Question: Apart from the title not being entirely correct I'm having a problem drawing squares with createJs. I'm drawing rectangles with equally big sides which in general generates a square, but not for me, I'm getting this:

The code I'm using is as follows (very much simplified):
'''
function getRandomNumber(max)
{
return Math.floor(Math.random() * max);
}
var colors = ["Red", "Green", "Blue"];
function createTileArea()
{
var stage = new createjs.Stage("tileArea");
stage.name = "stage";
var size = 50;
for (row = 0; row < 10; row++) {
for (col = 0; col < 10; col++) {
var id = row + "_" + col;
var color = colors[getRandomNumber(3)];
var tile = new createjs.Shape();
tile.graphics.beginFill(color);
tile.graphics.drawRect(0, 0, size, size);
tile.graphics.endFill();
tile.x = col * size;
tile.y = row * size;
tile.height = size;
tile.width = size;
tile.name = id;
stage.addChild(tile);
}
}
stage.update();
}
createTileArea();
'''
I have a fiddle here: <URL>
I have a canvas that has 500px width and height and I'm generating 10 rectangles that are 50px high and wide, so why am I getting 6 horizontal squares and three vertical squares that are all rectangles?
Is this some sort of scaling problem?
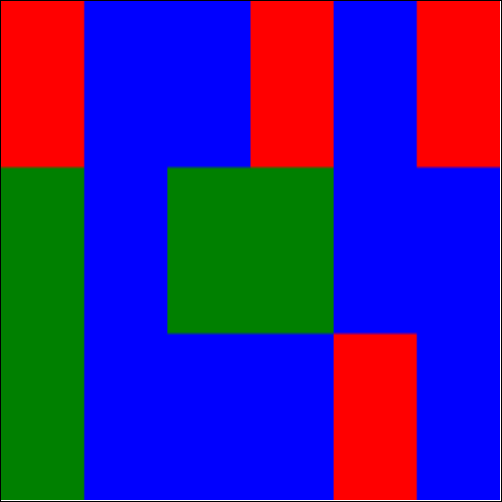
Answer: do not use the css style to resize the canvas, but rather change its width and height directly, either in html or in code.
Otherwise createJs will set the width and height, which seems to default to 300X150, and the css will act as a zoom to put it back to -in your example- 500X500.